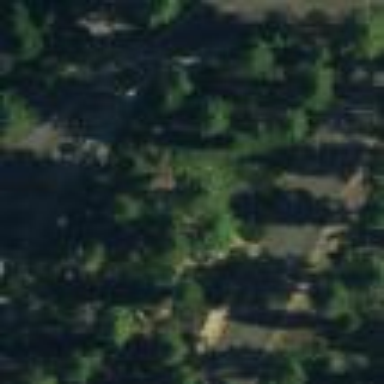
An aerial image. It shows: Evergreen needle-leaved forest.